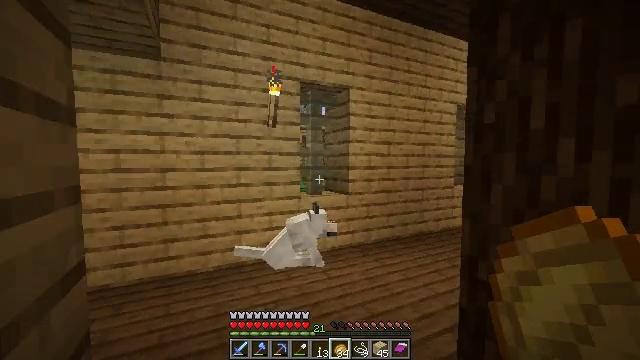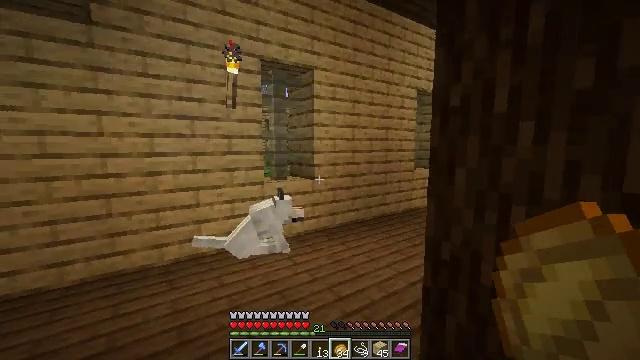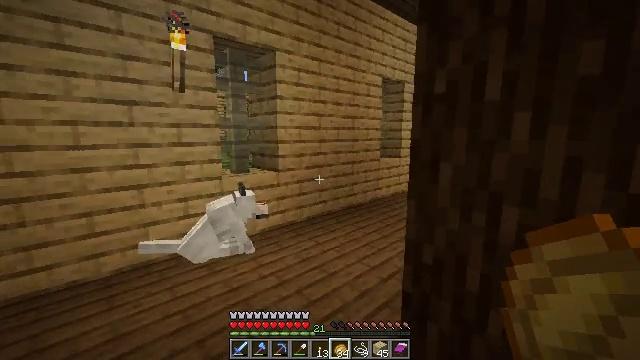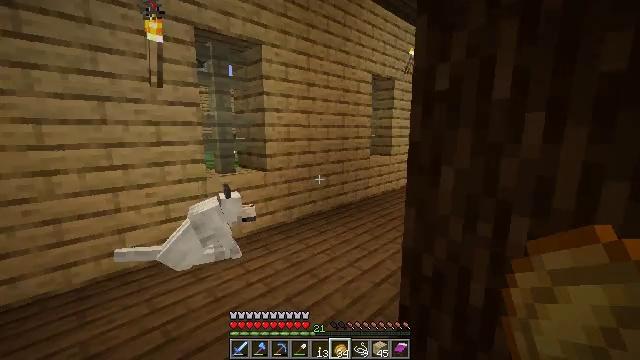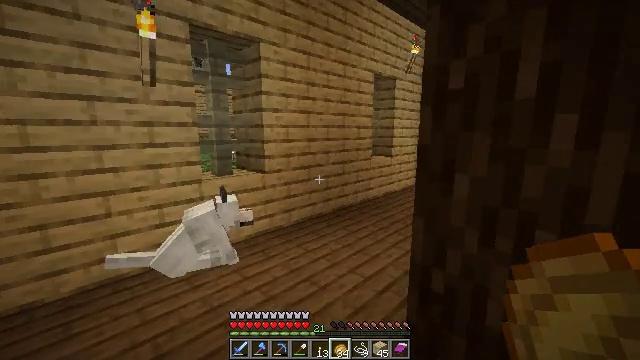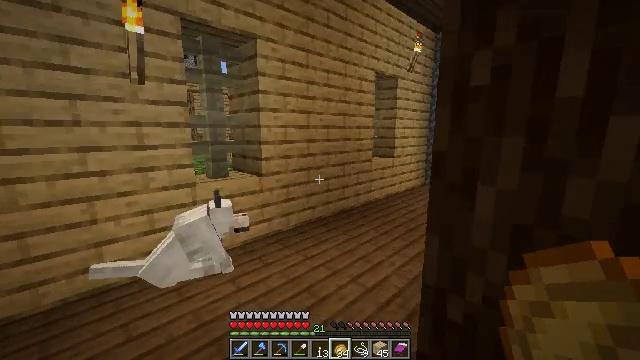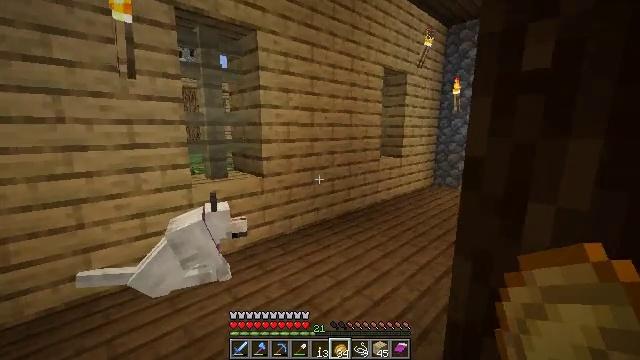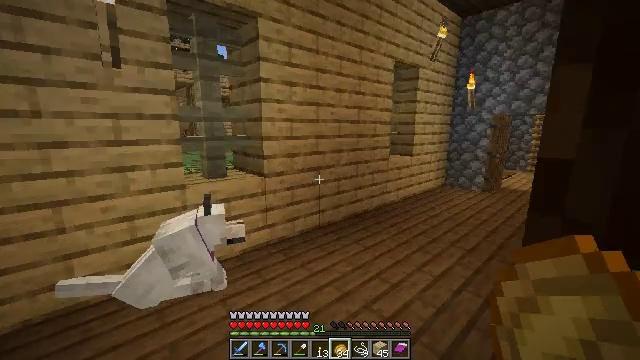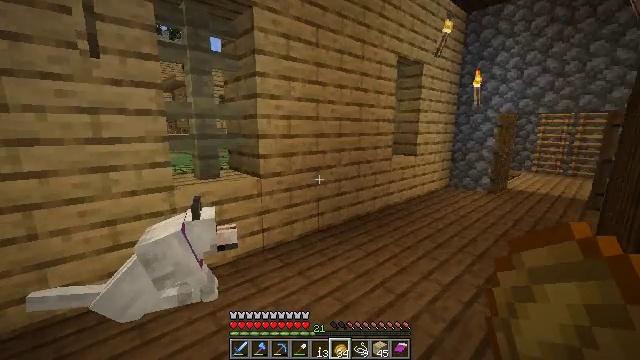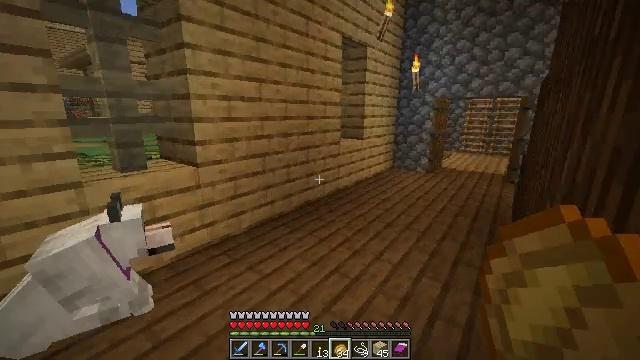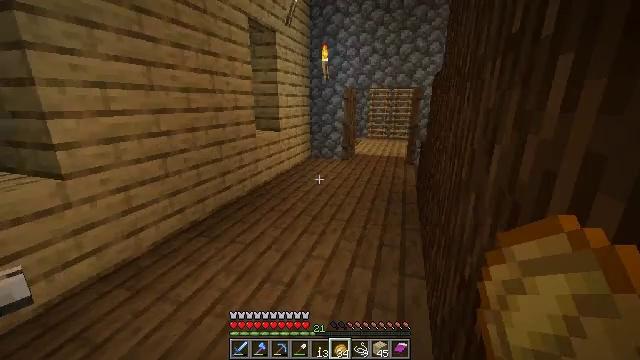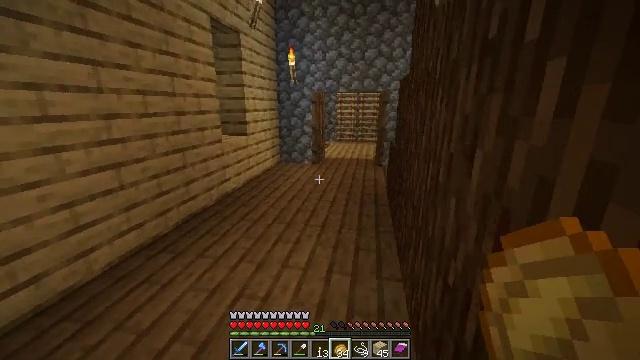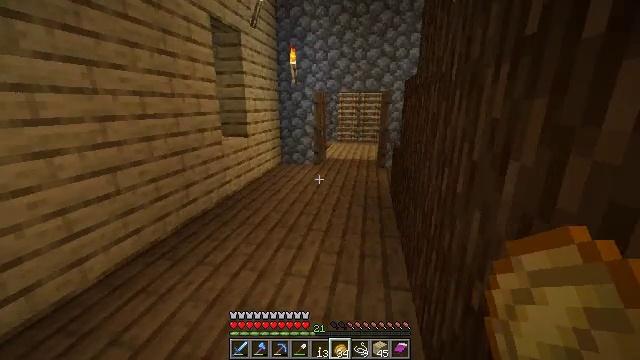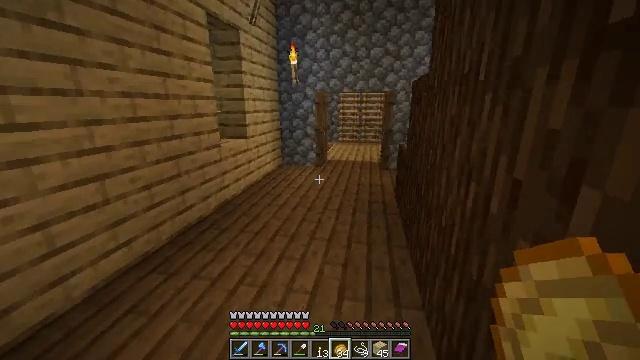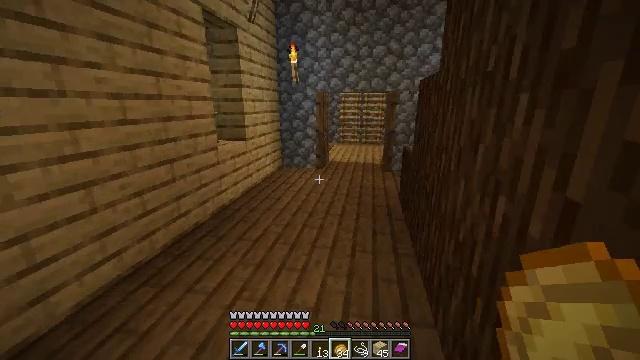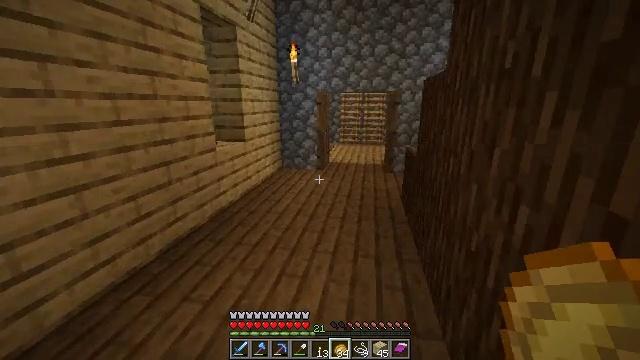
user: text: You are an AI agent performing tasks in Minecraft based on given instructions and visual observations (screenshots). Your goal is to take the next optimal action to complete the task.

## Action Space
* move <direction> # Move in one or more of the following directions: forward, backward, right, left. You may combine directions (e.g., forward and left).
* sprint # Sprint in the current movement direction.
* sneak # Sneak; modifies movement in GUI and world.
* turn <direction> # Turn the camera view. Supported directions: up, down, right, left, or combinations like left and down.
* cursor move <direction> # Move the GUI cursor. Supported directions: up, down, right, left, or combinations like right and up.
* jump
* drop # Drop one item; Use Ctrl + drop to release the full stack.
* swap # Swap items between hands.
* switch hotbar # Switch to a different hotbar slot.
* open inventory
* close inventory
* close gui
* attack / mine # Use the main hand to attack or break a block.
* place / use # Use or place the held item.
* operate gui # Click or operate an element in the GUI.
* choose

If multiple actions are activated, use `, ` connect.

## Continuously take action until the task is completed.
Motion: motion action
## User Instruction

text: Make a lead by crafting with slimeball and string.
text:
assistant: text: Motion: move forward, turn right and down
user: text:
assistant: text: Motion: move forward, turn right and down
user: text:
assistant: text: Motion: move forward, turn right
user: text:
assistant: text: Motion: move forward
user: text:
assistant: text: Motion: move forward
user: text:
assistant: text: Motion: move forward, turn left
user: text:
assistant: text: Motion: move forward, turn left
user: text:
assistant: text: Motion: move forward
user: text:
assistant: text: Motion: move forward, turn right and down
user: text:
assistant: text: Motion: move forward, turn right and down
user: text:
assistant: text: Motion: move forward, turn right
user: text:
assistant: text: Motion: move forward
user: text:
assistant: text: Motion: move forward
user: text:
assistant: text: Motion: move forward
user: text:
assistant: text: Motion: move forward
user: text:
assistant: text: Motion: move forward
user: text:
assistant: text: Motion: move forward
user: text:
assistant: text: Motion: move forward, turn right
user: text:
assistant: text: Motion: move forward, turn right
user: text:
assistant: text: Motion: move forward, turn right
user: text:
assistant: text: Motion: move forward
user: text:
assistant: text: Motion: move forward
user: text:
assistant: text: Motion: move forward, turn right
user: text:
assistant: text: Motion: move forward and move left, turn right
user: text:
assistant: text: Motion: move forward and move left, turn right
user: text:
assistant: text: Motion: move forward and move left, turn right
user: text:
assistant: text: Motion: move forward and move left, turn right
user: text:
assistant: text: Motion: move forward and move left, turn right
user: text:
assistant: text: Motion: move forward and move left
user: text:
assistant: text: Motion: move forward and move left